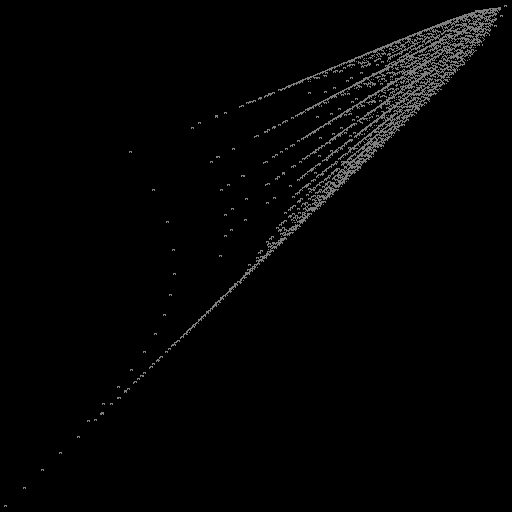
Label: drumlin